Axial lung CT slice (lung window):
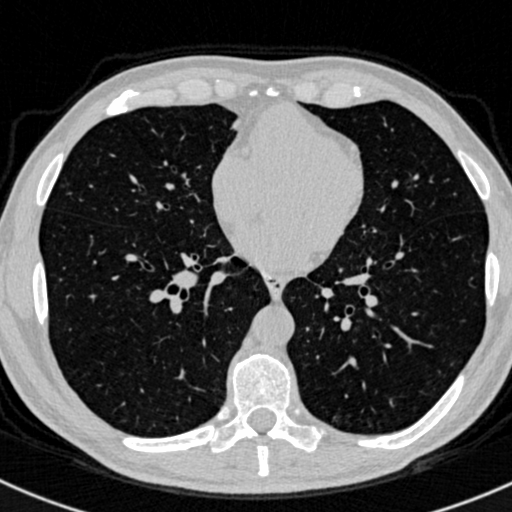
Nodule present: no